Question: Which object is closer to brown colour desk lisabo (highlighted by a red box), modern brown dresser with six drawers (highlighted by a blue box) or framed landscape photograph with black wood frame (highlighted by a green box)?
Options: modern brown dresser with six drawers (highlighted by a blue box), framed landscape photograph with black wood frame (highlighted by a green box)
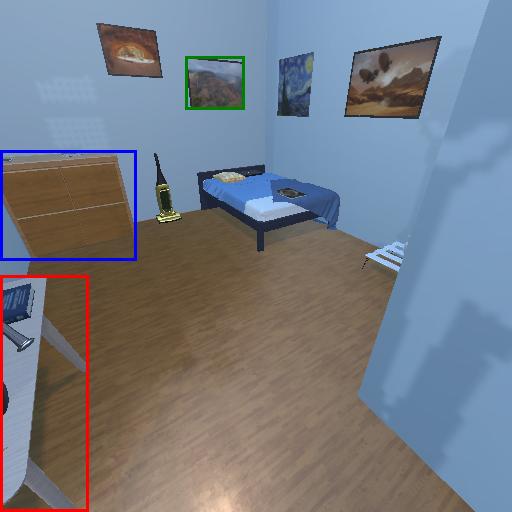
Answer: modern brown dresser with six drawers (highlighted by a blue box)